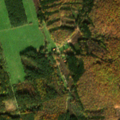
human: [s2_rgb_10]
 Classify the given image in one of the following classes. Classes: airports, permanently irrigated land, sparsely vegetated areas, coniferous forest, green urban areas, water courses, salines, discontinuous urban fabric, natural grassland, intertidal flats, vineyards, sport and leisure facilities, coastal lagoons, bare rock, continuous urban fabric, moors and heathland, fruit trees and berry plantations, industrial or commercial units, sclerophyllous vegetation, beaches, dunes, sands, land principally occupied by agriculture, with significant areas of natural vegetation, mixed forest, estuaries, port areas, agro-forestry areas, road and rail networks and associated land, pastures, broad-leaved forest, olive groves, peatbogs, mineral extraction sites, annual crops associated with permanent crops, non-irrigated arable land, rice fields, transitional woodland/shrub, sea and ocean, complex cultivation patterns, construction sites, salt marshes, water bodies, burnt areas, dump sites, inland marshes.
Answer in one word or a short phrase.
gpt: broad-leaved forest, mixed forest, transitional woodland/shrub